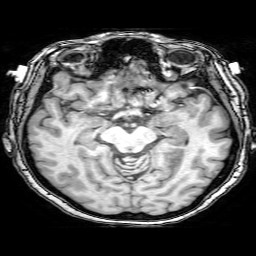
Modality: T1w
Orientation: coronal
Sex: female
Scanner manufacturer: philips
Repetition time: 0.008099 s
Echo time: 0.0037 s